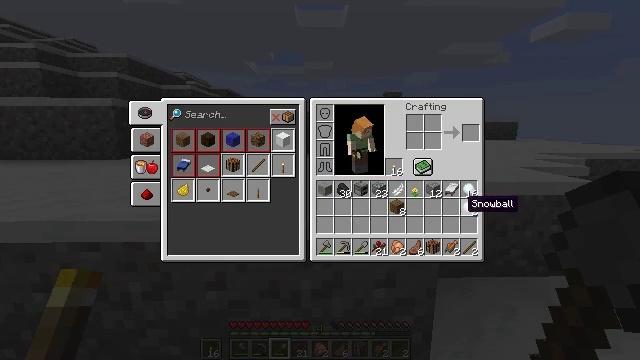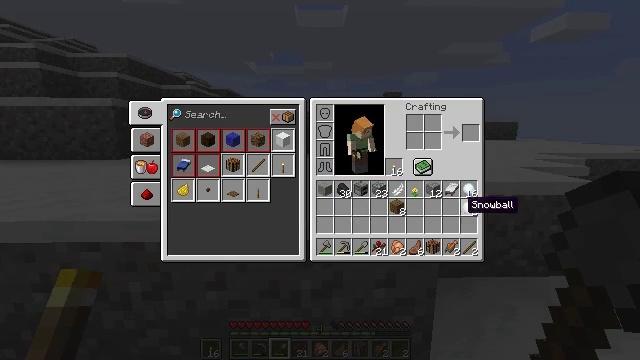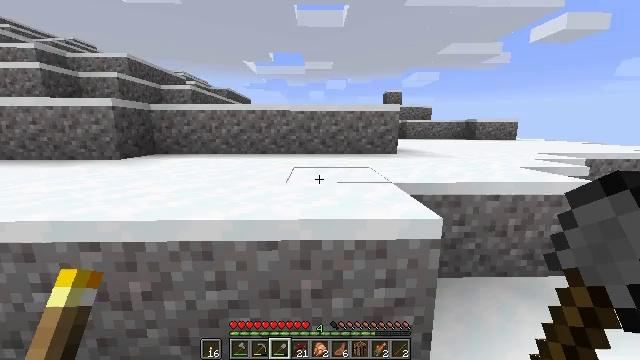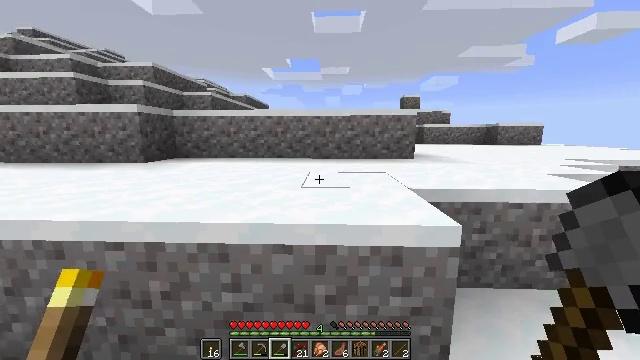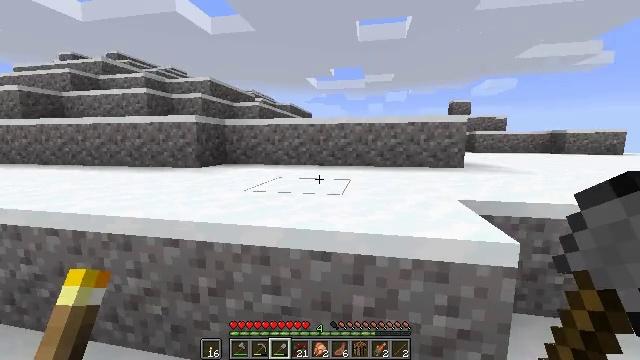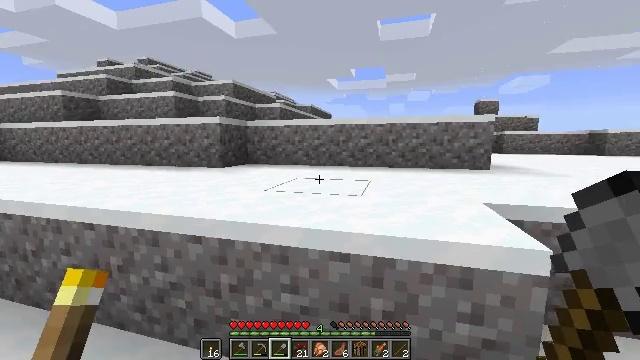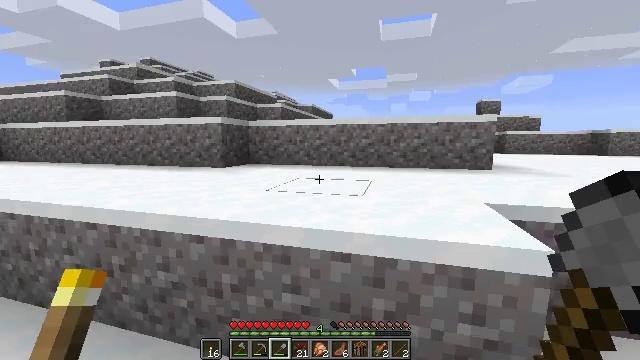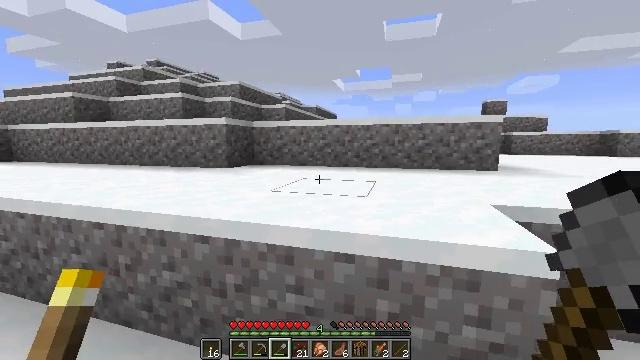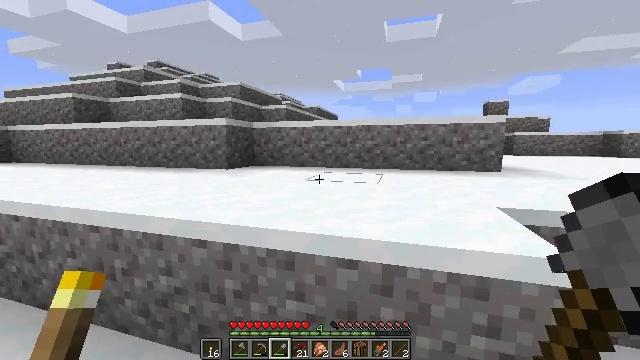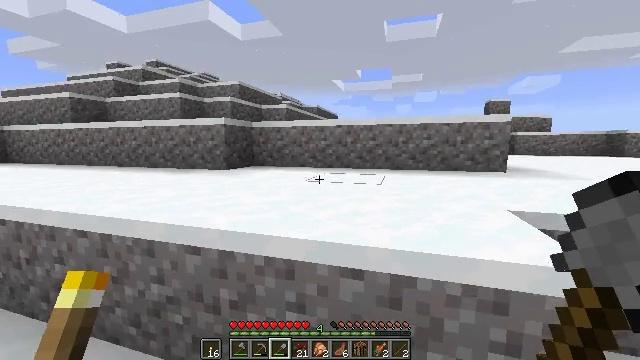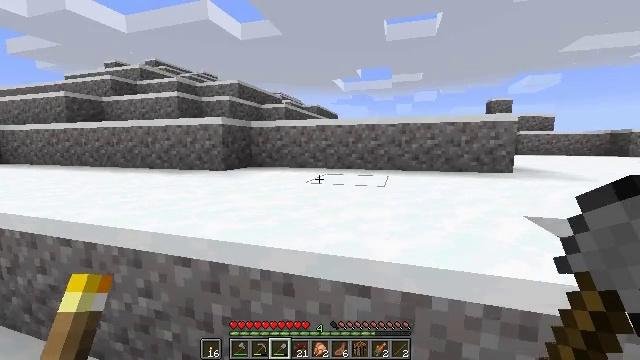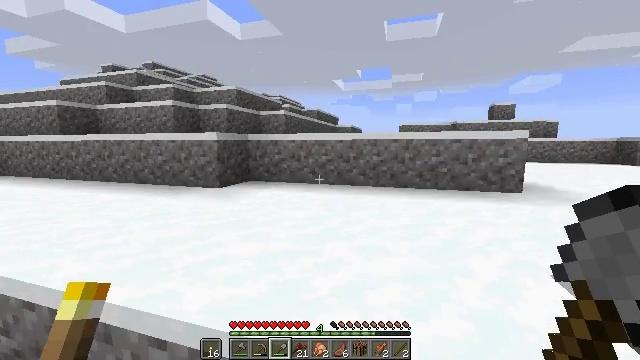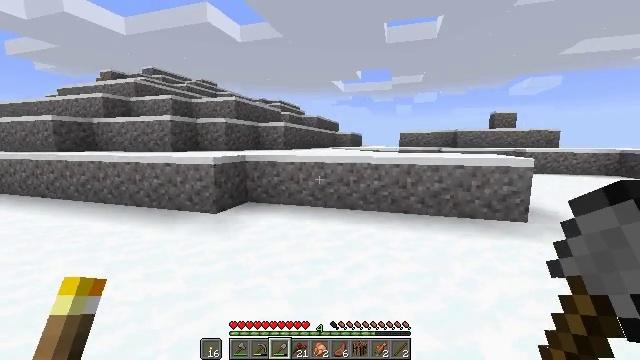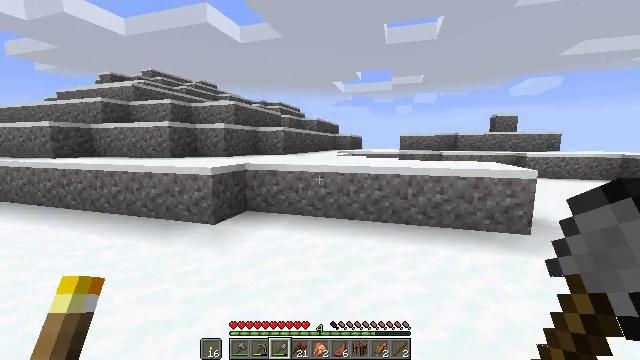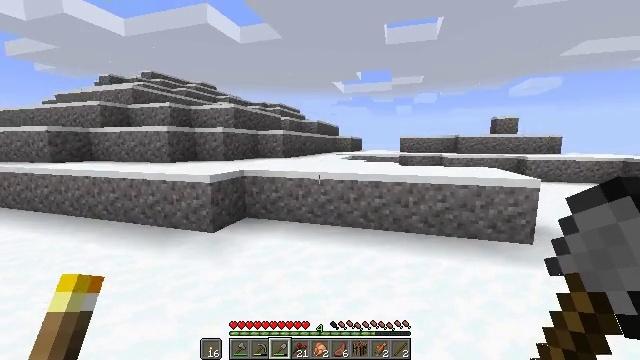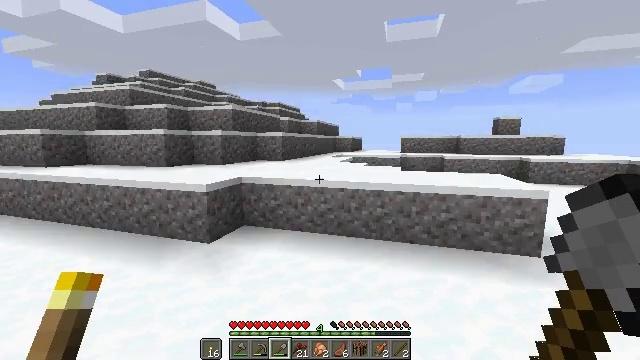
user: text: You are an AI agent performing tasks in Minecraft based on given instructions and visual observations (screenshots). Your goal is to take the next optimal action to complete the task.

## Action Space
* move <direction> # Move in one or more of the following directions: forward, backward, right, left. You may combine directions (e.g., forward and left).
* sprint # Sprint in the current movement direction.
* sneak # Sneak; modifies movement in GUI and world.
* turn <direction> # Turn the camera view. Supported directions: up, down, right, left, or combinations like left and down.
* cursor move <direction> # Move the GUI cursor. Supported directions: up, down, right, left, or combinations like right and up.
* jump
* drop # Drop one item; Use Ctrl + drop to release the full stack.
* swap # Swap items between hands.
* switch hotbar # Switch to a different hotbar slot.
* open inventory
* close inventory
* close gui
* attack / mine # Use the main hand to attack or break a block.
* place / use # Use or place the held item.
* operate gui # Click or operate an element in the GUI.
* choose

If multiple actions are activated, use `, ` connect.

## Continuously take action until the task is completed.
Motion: motion action
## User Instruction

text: Mine the snow on the ground.
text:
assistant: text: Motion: no_op
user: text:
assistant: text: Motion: no_op
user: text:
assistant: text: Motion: turn left and up, close gui
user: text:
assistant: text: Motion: turn left and up
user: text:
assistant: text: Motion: turn left
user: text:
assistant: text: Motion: no_op
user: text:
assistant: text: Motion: no_op
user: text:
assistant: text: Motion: move forward
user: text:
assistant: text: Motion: move forward
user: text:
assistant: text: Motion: move forward
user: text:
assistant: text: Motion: move forward, jump
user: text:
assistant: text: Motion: move forward, jump
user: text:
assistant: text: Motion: move forward, jump
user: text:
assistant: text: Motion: move forward, jump
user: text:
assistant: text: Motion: move forward, jump
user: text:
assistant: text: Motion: move forward, jump
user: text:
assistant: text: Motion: move forward
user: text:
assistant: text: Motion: move forward
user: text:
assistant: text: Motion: move forward, sprint
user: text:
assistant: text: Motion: move forward, sprint
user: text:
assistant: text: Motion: move forward, sprint
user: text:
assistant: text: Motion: move forward, sprint
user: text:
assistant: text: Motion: move forward, sprint
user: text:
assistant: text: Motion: move forward, sprint
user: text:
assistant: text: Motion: move forward, sprint, turn down
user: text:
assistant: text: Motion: move forward, sprint, turn right and down
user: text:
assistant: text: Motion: move forward, sprint, turn right and down
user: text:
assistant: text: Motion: move forward, sprint, turn right and down, jump
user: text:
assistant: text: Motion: move forward, sprint, turn right, jump
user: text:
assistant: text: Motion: move forward, jump